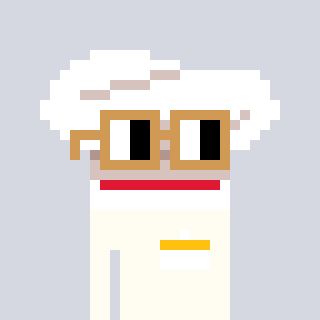
a pixel art character with square brown glasses, a chef hat-shaped head and a grayscale-colored body on a cool background